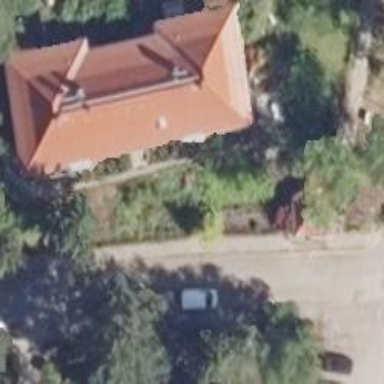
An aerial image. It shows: View of apartment building.